Interaction volume radius: 5 \u00c5
Interaction volume height: 10 \u00c5
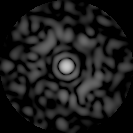
Disorder parameter: 0.8355